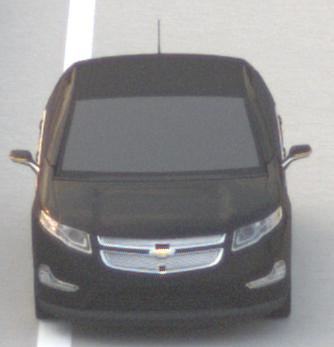
Make: Chevrolet
Model: Volt
Detailed model: Volt
Model produced from: 2011/11
Model produced until: 2014/08
Doors: 5
Color: black
Road condition: dry road
Daytime: sunrise or sunset
Contrast: medium contrast